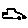
Label: car